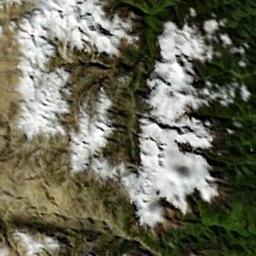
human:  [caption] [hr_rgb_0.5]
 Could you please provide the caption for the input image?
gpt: The snowberg is covered with glaciers and vegetation and the snowberg also is partly exposed .

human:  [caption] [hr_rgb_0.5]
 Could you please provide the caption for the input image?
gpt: There are many plants on the snowberg .

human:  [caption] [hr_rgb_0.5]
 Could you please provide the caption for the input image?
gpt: The snow berg is consist of bare land and white snow .

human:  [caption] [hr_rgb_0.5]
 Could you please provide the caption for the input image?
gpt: The snow on the snowy mountains is distributed at the junction of brown and green mountains .

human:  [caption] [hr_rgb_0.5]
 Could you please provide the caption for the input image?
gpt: There are some snow on the snowberg .